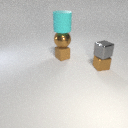
large cyan rubber cylinder above small brown rubber cube